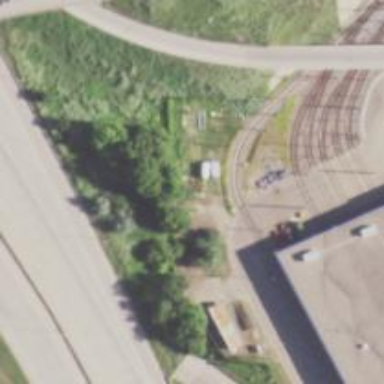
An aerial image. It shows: Light rail service yard with electrified contact lines.